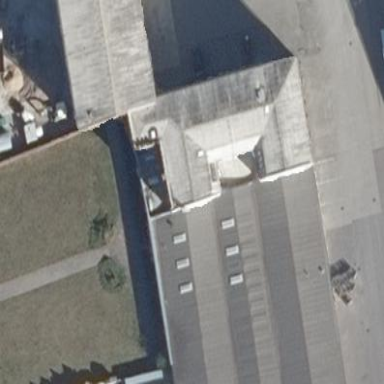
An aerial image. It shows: Industrial building.